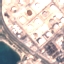
Label: Industrial